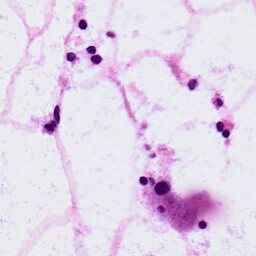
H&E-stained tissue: LymphNode